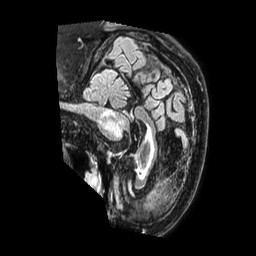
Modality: FLAIR
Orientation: sagittal
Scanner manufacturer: philips
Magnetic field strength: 3 T
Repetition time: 4.8 s
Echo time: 0.34 s